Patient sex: M
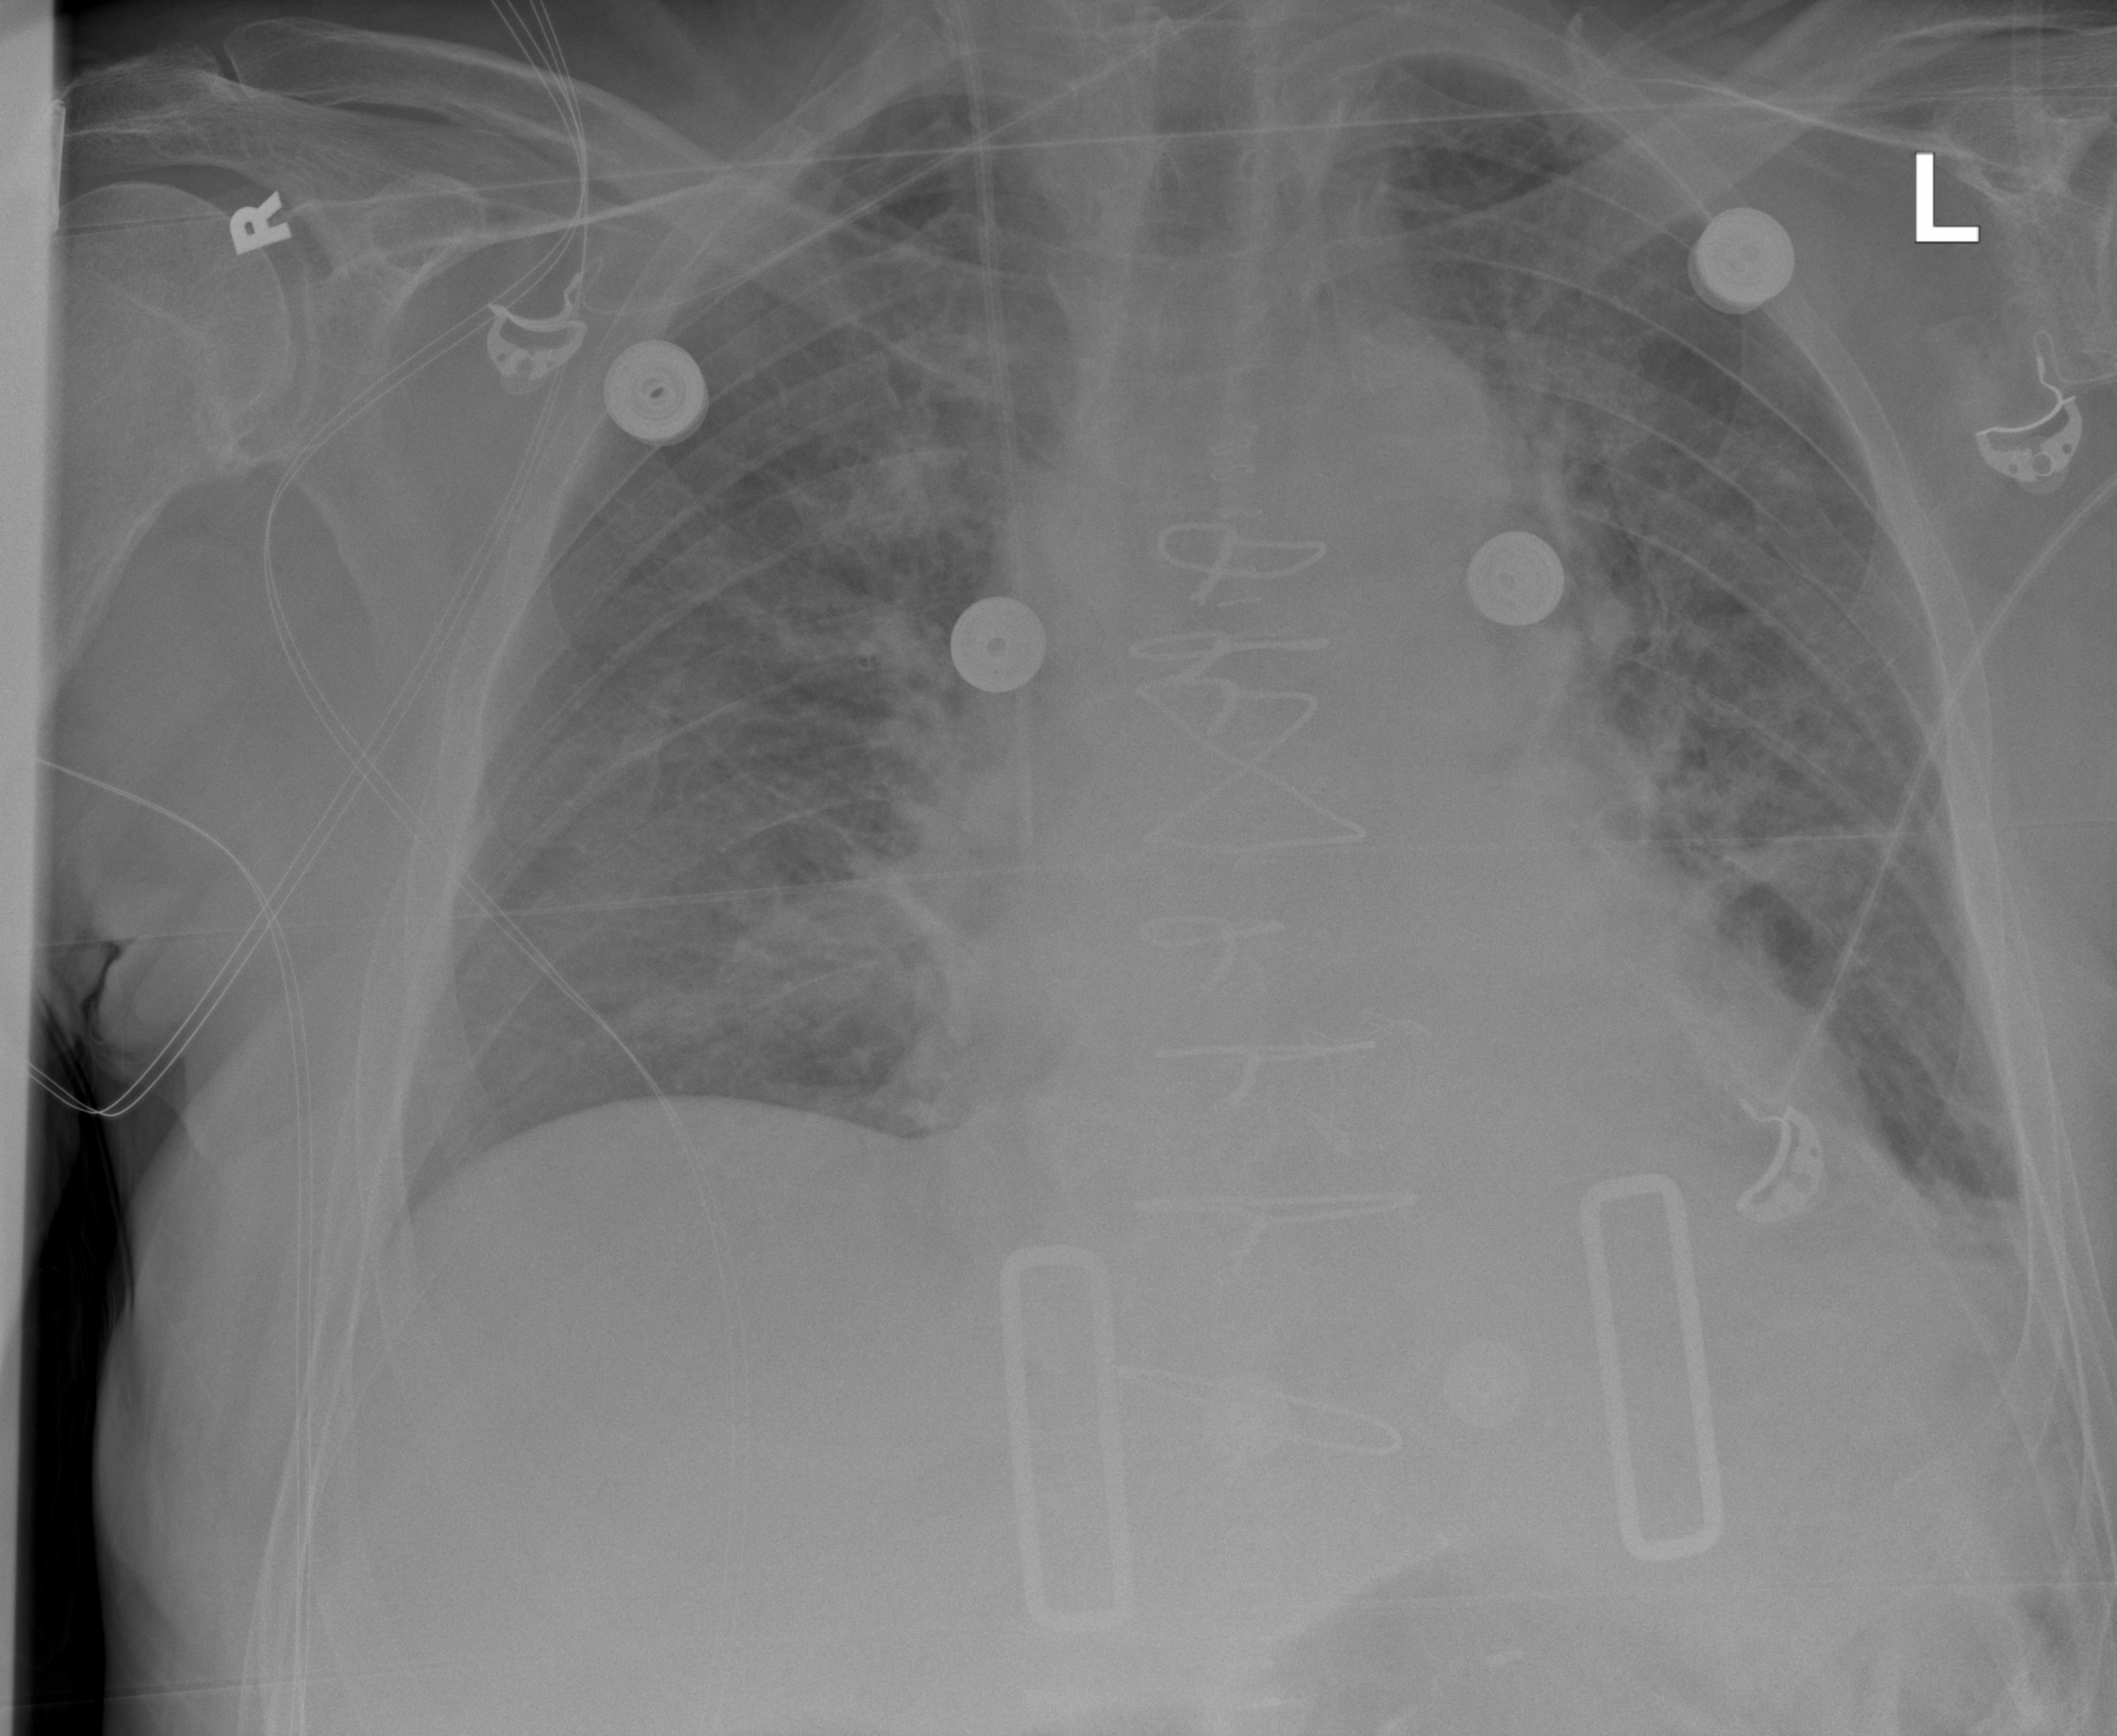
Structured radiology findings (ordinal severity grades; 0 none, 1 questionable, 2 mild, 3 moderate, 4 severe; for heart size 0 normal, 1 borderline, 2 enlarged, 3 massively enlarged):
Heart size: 2
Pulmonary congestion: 2
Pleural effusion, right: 0
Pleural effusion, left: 2
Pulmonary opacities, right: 2
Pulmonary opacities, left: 2
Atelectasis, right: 1
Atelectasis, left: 2